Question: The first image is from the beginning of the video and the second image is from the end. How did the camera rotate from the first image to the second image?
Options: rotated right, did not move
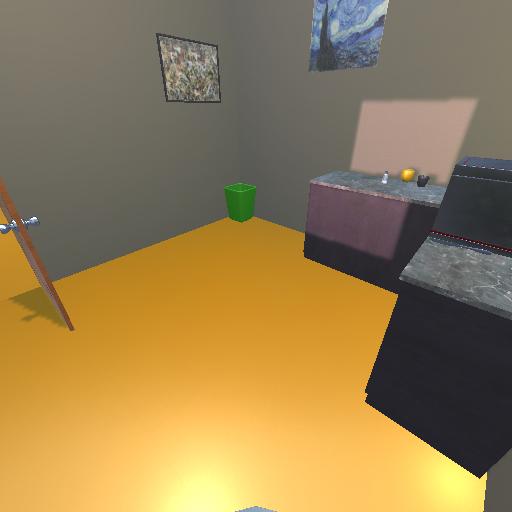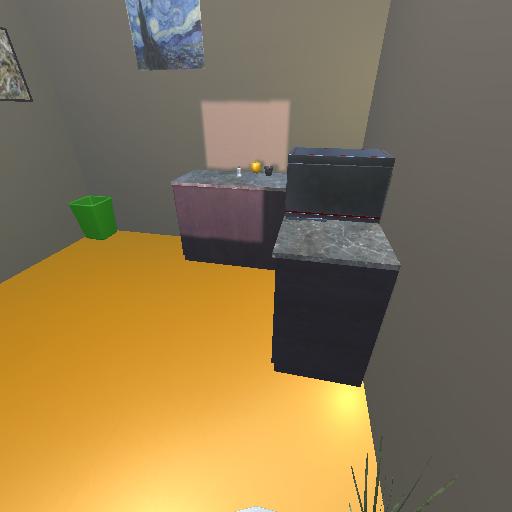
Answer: rotated right